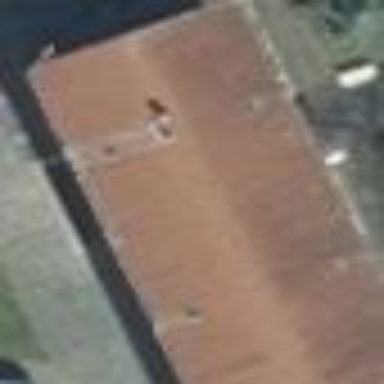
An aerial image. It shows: Gabled roof on building that houses apartments.